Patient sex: M
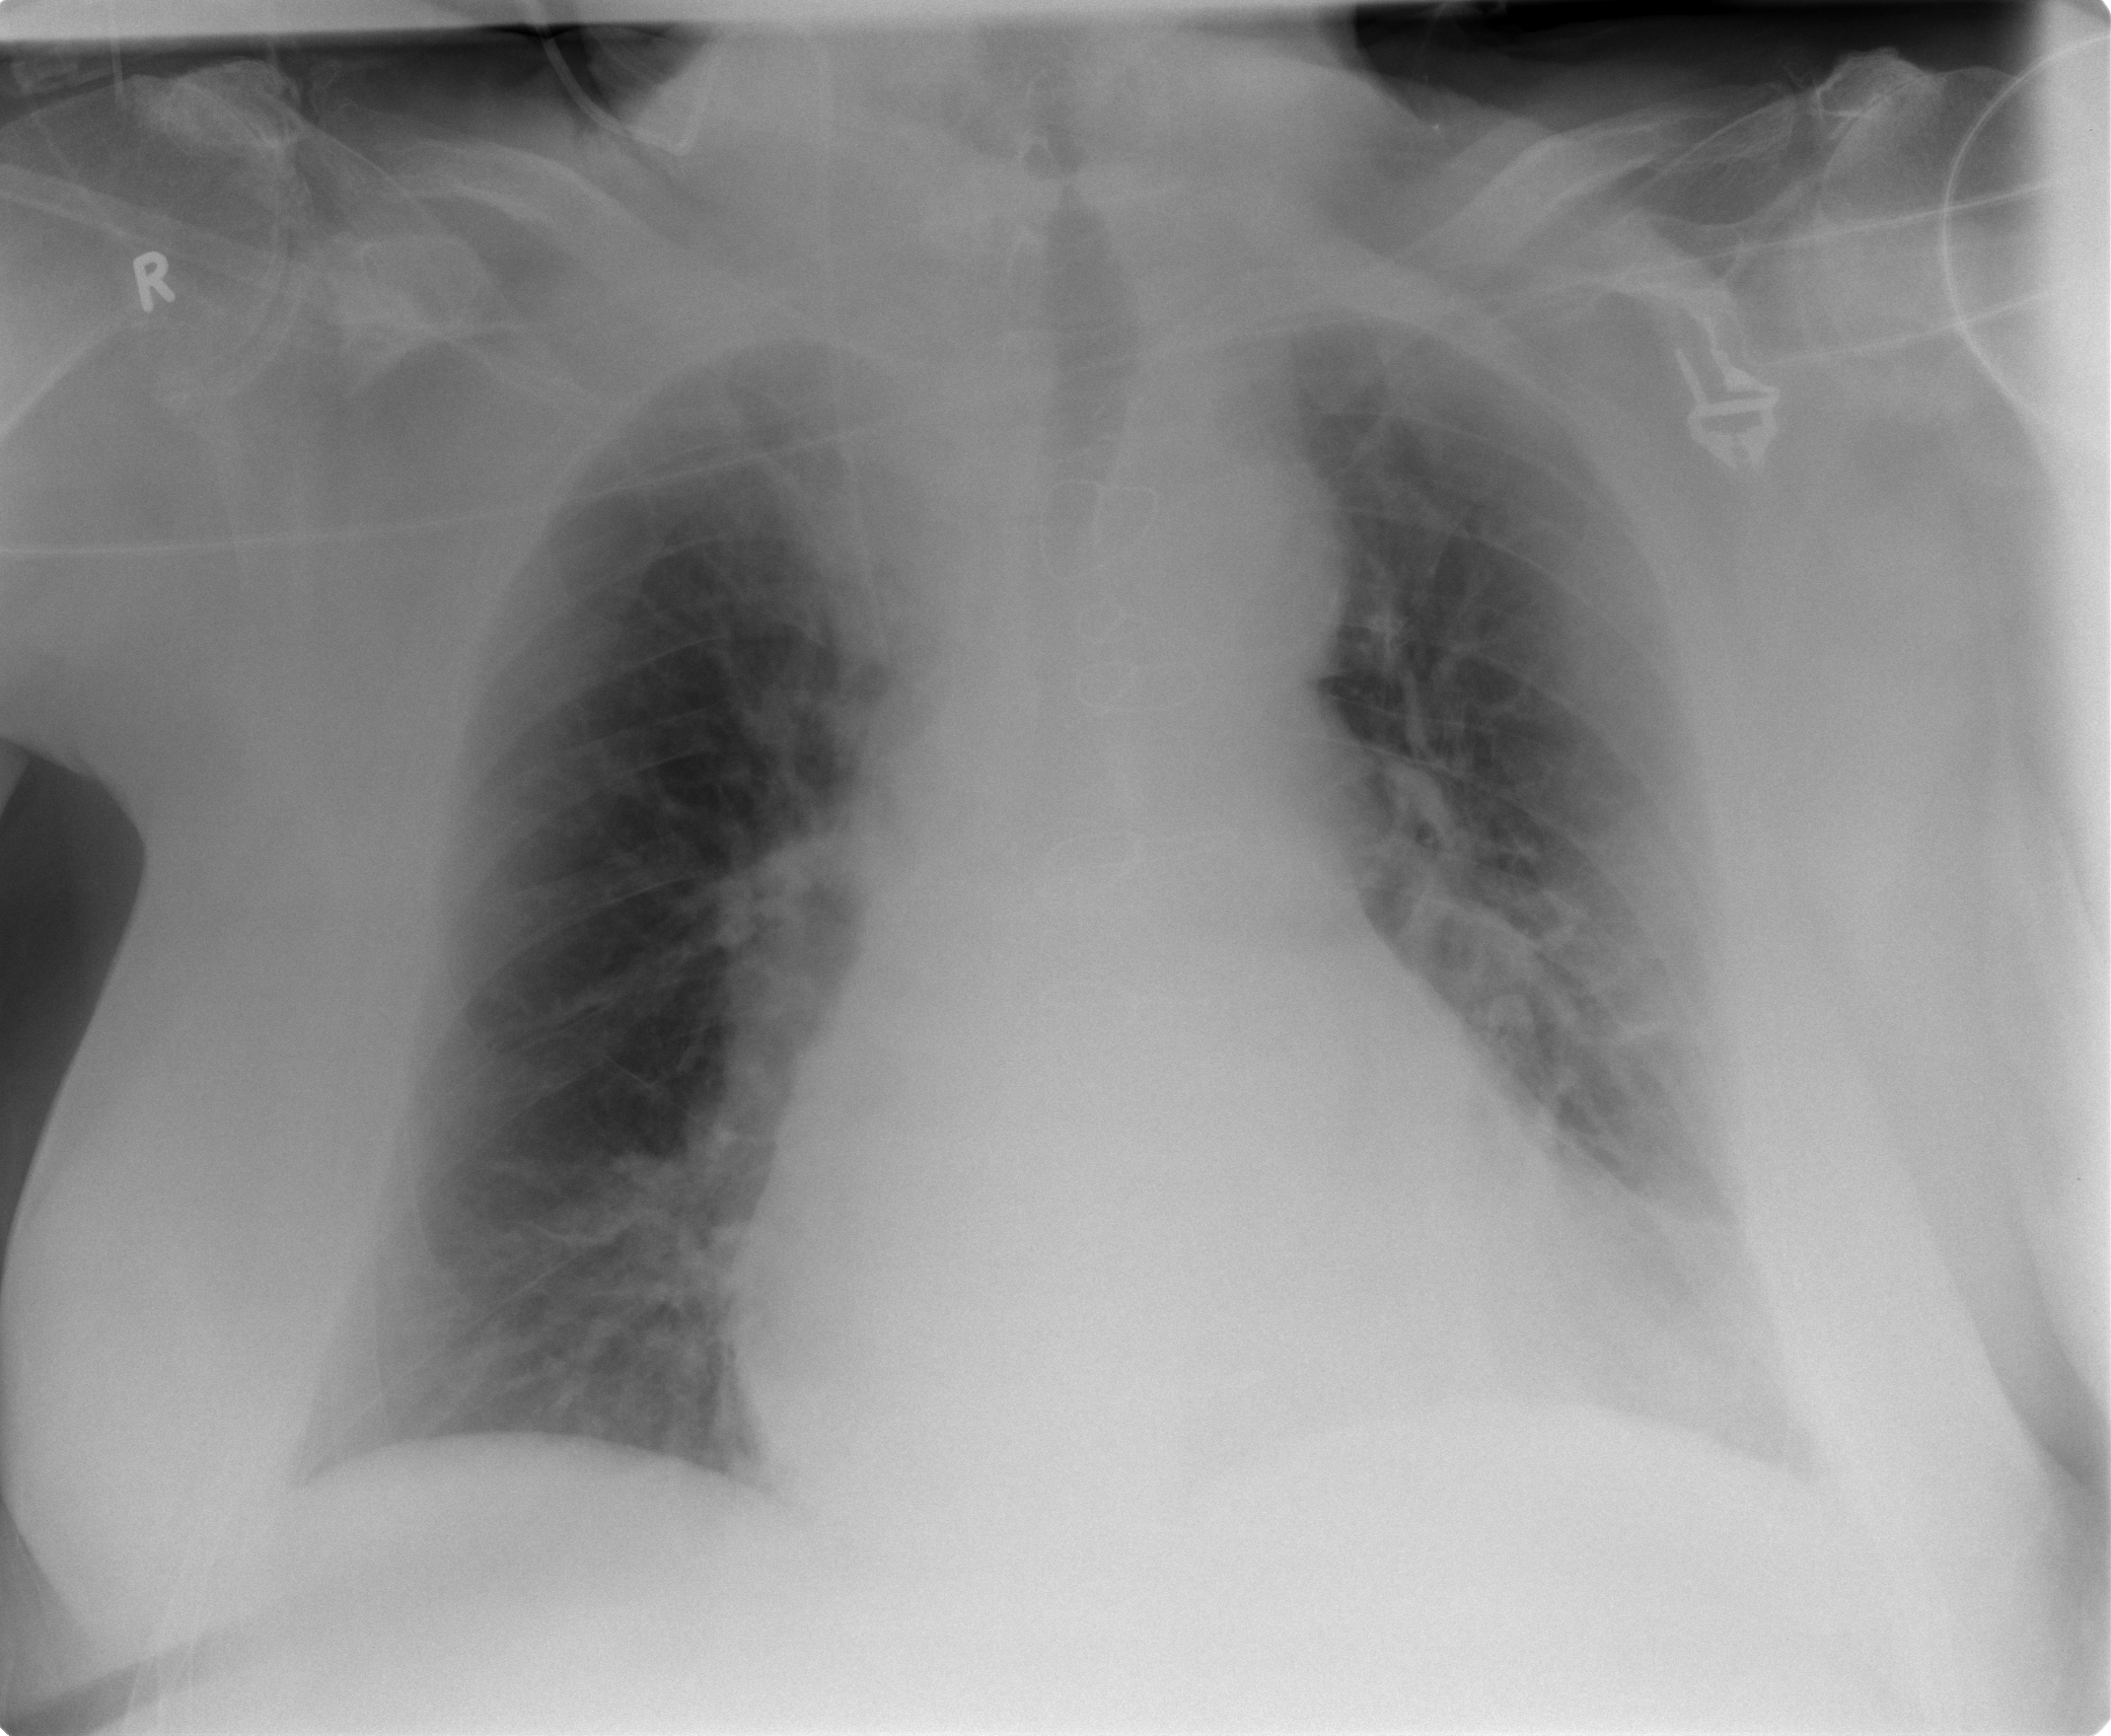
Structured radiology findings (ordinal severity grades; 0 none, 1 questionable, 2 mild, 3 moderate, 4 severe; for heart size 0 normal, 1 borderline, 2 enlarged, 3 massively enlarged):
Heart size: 2
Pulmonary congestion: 1
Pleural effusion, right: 0
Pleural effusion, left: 2
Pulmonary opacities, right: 1
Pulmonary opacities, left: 1
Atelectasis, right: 1
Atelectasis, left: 1